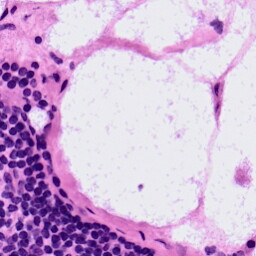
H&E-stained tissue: LymphNode